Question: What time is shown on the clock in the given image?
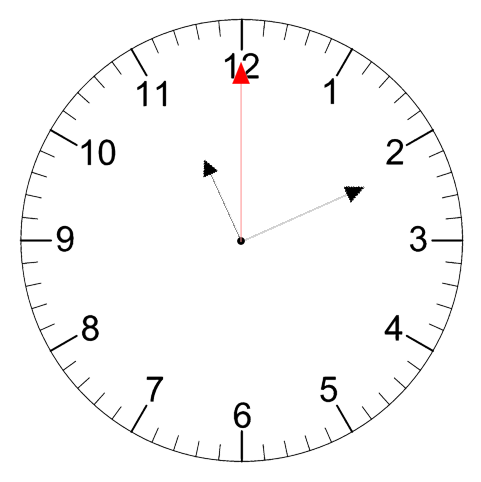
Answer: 11:11:00